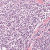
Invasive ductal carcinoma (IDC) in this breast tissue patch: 1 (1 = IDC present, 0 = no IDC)